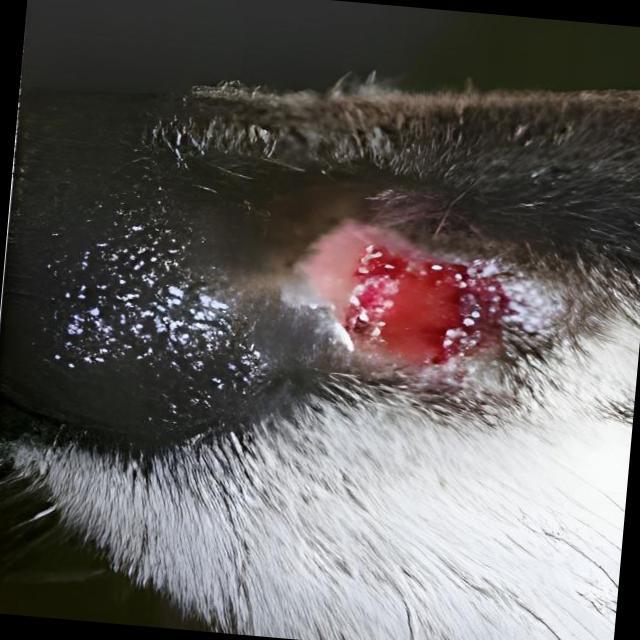
Canine dermatitis — inflammation of the skin presenting with erythema, pruritus, papules, and excoriation. May be allergic, contact, or atopic in origin.